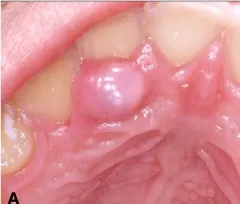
(A-C) Clinical presentation of the lesion. The 7 mm long x 9 mm wide x 5 mm high lesion over palatal gingiva of upper right lateral incisor had grown over the course of 6 months and became tender upon palpation. The lesion was generally firm but compressible pink to red, round, exophytic mass covered with normal keratinized tissue.
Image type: pathology (fish)